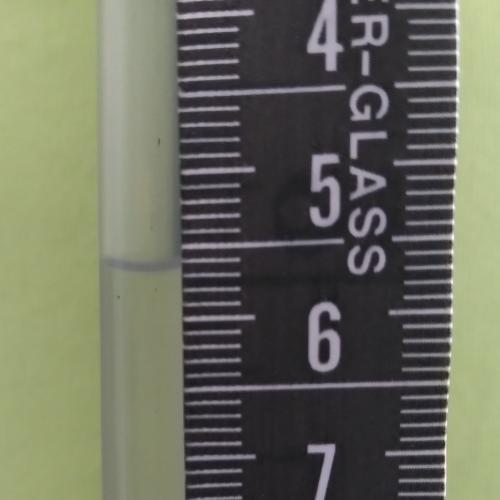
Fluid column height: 5.6 cm